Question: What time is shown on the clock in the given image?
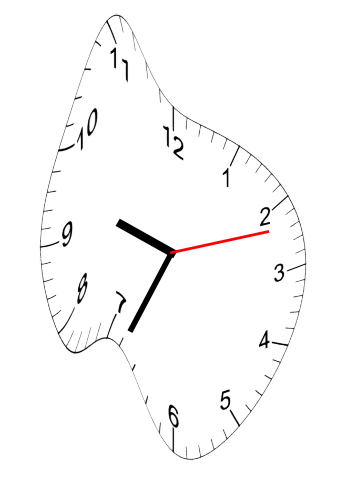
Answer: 09:34:12